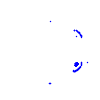
Particle: electron